Aerial crown-view tile of a tropical tree (Barro Colorado Island, Panama), acquired 20240611:
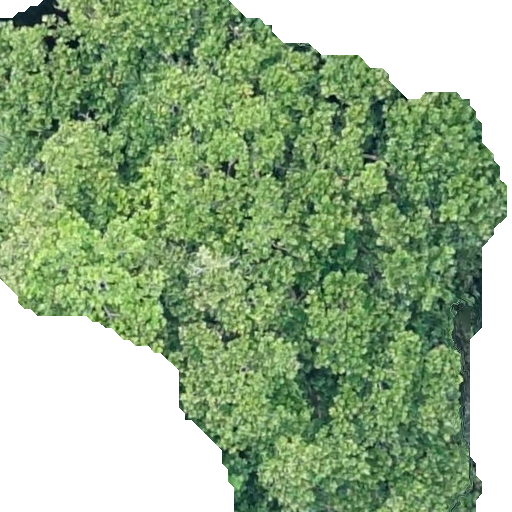
Species: Anacardium excelsum
GBIF accepted scientific name: Anacardium excelsum
Crown area: 336.616 m²